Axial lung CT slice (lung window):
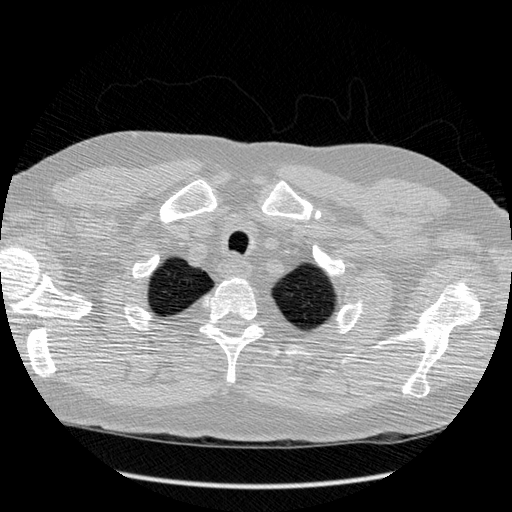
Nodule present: no